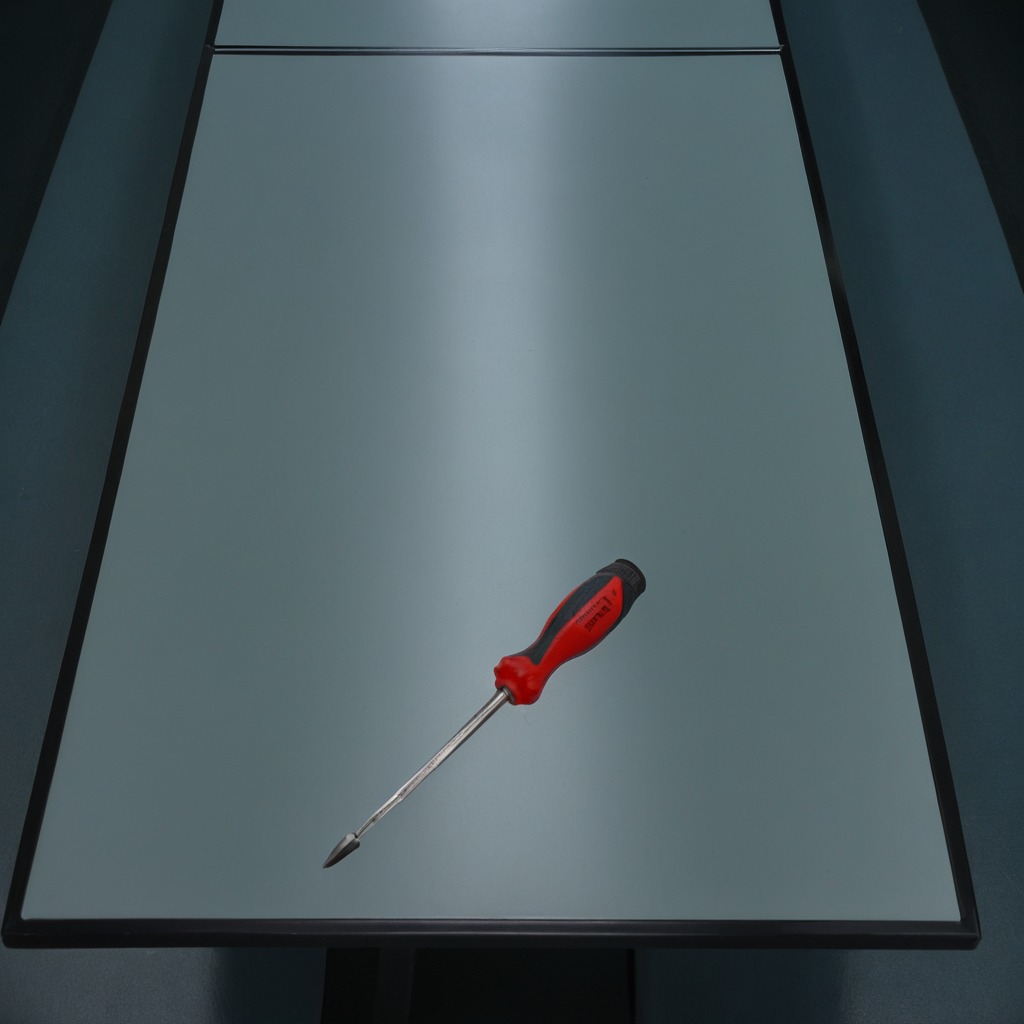
A screwdriver lying on a clean empty table in a railway signal maintenance room lit by harsh overhead fluorescents photorealistic surface textures crisp shadows high dynamic range